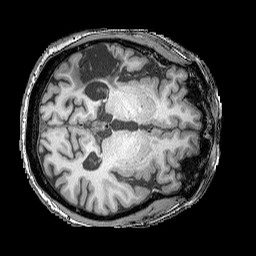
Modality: T1w
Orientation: axial
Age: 54
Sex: male
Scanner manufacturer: siemens
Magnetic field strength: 3 T
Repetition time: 2.25 s
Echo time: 0.00411 s